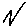
Label: zigzag